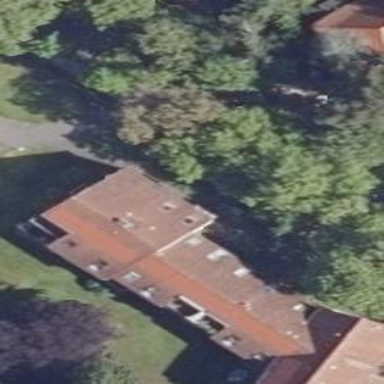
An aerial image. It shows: Saltbox shaped roof on apartment building.